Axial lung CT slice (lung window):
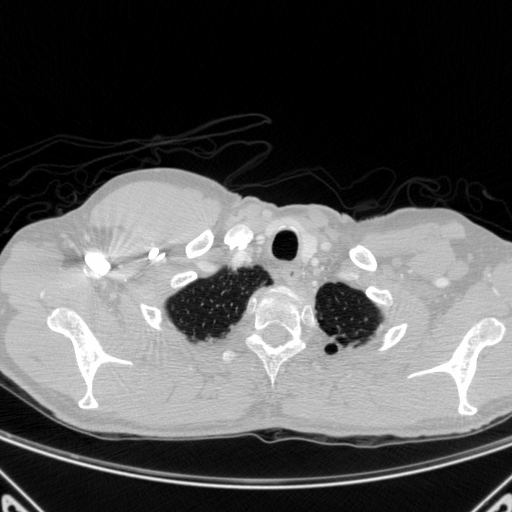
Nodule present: no